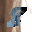
Label: 8